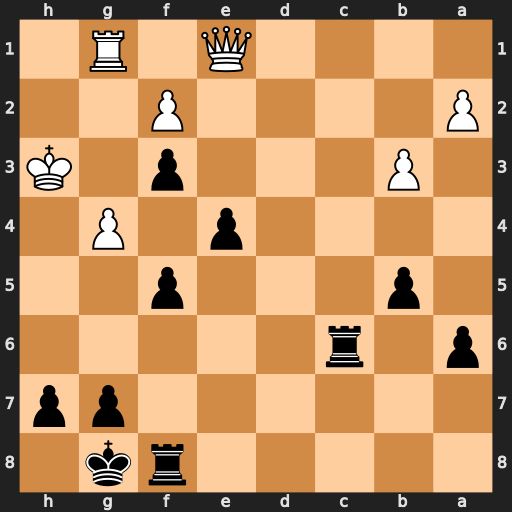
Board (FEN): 5rk1/6pp/p1r5/1p3p2/4p1P1/1P3p1K/P4P2/4Q1R1
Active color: b
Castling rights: -
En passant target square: -
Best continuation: Rh6+ Kg3 f4#